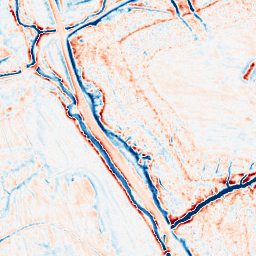
Category: edge_preserving
Decomposition family: anisotropic_diffusion
Decomposition parameters: iterations: 20
kappa: 10
gamma: 0.15
Upsampling method: bilinear
Upsampling parameters: scale: 2
Upsampling scale: 2